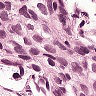
Metastatic tissue present: yes